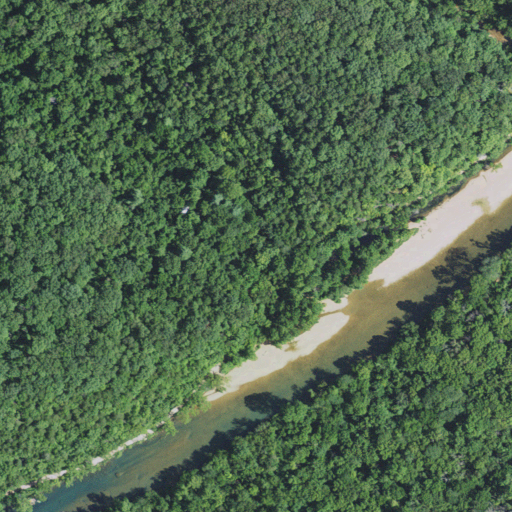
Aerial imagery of valley in Missouri named Low Gap Hollow containing deciduous forest, mixed forest, open development, open water, barren land, low intensity development, and herbaceous wetlands